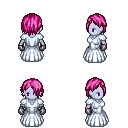
a pixel art fantasy rpg character, female body template, dark elf, purple skin, underdress, magenta pants, pink bangs hairstyle, metal gloves, four views (front, back, left, right), 2x2 character sprite sheet, small pixel art, hard edges, no anti-aliasing